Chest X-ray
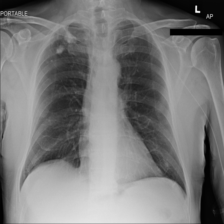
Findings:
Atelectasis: negative
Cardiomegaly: negative
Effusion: negative
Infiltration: negative
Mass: negative
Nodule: positive
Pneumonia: negative
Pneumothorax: negative
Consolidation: negative
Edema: negative
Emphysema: negative
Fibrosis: negative
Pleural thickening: negative
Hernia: negative